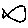
Label: fish